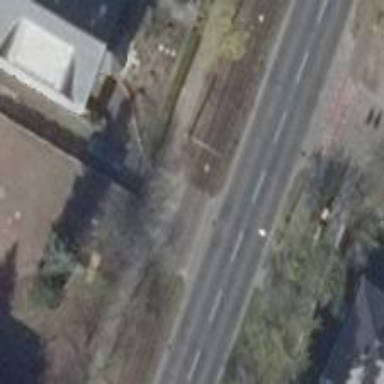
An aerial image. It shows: Tram level crossing on the railway.